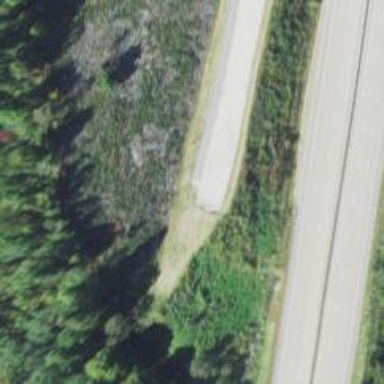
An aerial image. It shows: Runaway truck ramp along the road. It is designed for vehicles in emergencies.